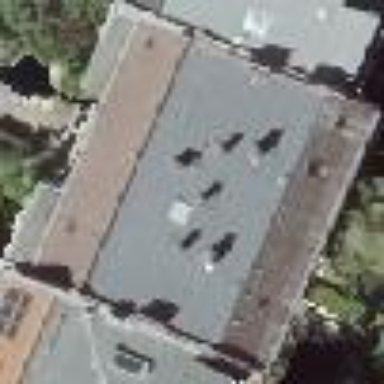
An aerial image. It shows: Apartment building with double saltbox roof shape.